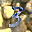
Label: 3